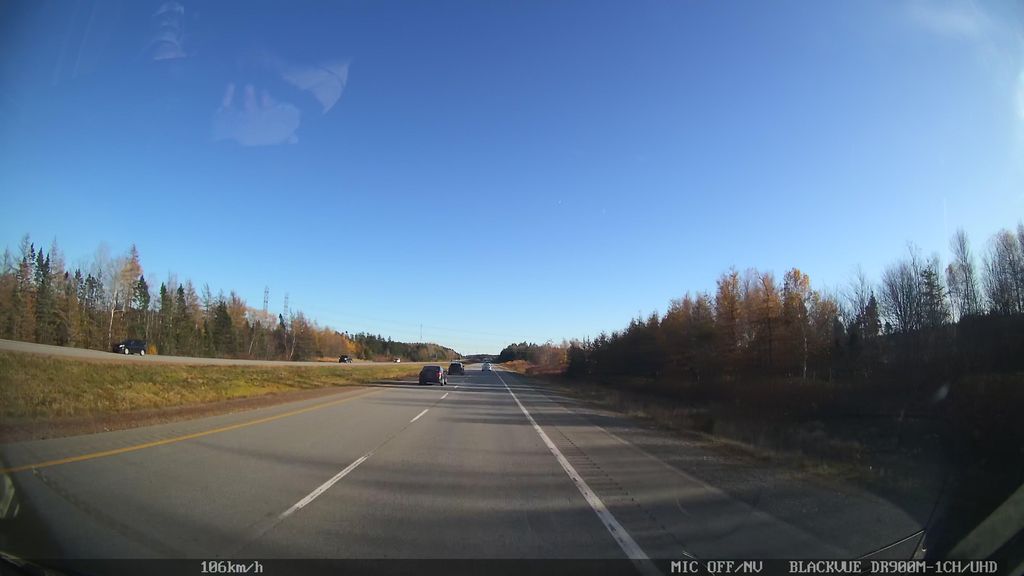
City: halifax